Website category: sports
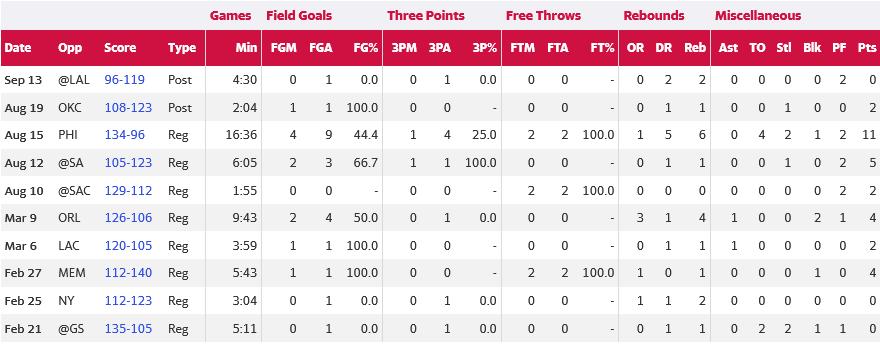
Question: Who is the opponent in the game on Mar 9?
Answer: ORL

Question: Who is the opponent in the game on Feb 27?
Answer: MEM

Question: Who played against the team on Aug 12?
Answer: SA

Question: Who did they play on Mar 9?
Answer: ORL

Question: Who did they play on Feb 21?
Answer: GS

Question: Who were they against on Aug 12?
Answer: SA

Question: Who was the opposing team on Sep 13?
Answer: LAL

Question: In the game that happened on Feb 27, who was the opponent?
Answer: MEM

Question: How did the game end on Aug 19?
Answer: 108-123

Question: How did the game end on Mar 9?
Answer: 126-106

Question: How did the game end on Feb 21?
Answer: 135-105

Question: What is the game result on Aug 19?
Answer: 108-123

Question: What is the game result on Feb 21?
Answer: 135-105

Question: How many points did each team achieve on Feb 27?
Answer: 112-140

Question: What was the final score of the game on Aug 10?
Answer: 129-112

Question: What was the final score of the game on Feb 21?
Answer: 135-105

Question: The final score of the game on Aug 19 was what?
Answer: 108-123

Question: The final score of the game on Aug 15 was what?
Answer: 134-96

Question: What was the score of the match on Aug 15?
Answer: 134-96

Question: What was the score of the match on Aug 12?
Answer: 105-123

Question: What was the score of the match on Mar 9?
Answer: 126-106

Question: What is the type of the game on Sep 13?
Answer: Post

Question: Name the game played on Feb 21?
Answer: Reg

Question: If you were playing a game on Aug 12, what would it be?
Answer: Reg

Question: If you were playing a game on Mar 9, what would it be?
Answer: Reg

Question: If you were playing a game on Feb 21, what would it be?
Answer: Reg

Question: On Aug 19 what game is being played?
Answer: Post

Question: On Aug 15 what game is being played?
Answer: Reg

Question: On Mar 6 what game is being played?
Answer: Reg

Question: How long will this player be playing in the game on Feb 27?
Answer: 5:43

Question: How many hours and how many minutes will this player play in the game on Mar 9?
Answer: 9:43

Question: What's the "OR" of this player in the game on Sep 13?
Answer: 0

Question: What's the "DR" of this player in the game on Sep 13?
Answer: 2

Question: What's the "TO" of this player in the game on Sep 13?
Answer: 0

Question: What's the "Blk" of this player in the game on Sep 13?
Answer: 0

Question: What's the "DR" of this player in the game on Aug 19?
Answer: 1

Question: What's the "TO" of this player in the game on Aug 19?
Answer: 0

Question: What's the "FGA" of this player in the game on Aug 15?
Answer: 9

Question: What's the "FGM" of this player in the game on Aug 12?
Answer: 2

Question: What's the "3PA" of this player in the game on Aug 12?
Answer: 1

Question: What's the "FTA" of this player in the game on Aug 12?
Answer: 0

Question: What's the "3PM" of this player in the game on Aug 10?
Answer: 0

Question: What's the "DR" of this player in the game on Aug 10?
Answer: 0

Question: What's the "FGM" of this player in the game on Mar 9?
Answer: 2

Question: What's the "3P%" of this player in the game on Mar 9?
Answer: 0.0

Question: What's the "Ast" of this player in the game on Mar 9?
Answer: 1

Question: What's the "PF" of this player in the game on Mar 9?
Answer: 1

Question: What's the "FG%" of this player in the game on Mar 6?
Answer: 100.0

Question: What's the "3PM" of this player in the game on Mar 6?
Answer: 0

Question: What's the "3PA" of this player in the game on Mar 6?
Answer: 0

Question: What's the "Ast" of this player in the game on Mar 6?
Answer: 1

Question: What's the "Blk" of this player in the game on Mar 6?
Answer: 0

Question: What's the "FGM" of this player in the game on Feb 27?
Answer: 1

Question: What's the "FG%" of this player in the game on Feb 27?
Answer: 100.0

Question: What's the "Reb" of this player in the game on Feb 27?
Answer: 1

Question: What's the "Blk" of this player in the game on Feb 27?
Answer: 1

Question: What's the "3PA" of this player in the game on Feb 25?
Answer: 1

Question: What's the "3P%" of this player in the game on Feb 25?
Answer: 0.0

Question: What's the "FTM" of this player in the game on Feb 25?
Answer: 0

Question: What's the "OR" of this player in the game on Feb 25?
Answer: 1

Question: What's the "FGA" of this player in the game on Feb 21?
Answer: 1

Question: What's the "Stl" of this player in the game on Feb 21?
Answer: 2

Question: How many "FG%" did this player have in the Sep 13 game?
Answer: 0.0

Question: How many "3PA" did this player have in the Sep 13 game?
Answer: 1